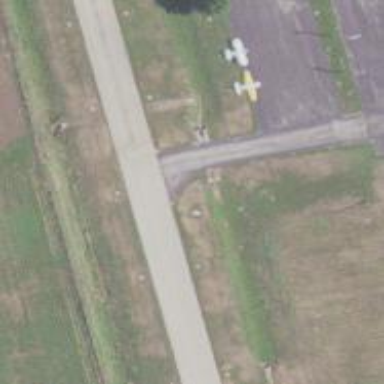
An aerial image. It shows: View of taxiway at the airport.